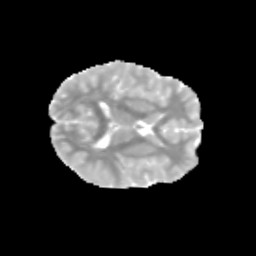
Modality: MD
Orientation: axial
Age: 10
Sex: male
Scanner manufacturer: siemens
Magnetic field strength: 3 T
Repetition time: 3.8 s
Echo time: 0.07 s